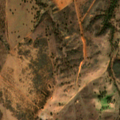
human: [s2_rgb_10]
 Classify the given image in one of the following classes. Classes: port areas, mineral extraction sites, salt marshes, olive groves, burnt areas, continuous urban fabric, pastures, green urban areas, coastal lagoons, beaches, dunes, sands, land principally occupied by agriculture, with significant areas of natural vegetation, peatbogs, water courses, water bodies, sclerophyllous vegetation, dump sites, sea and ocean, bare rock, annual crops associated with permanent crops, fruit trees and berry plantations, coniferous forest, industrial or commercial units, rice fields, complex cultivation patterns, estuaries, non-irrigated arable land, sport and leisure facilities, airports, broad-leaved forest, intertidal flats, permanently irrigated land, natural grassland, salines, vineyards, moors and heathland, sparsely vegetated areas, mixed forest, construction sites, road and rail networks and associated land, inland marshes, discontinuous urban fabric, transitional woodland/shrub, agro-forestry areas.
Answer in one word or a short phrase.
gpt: non-irrigated arable land, pastures, agro-forestry areas, transitional woodland/shrub